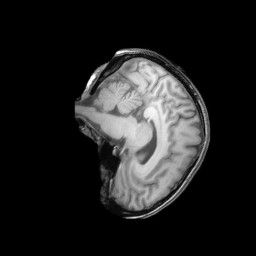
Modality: T1w
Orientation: sagittal
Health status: ill
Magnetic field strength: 3 T